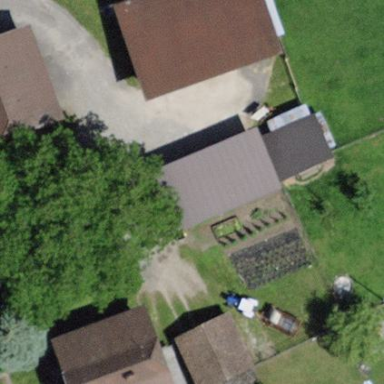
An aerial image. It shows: Barn.